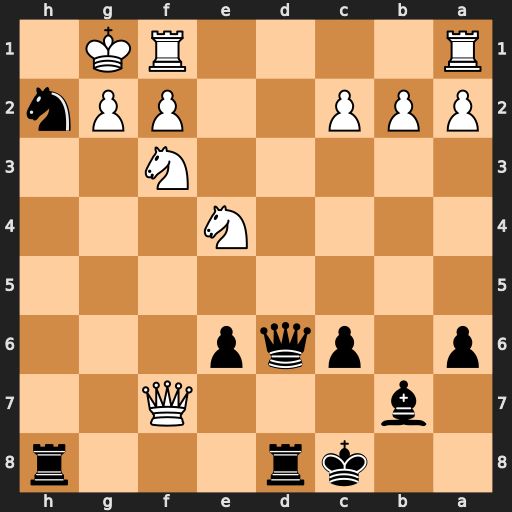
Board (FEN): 2kr3r/1b3Q2/p1pqp3/8/4N3/5N2/PPP2PPn/R4RK1
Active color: b
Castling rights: -
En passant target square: -
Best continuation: Nxf3+ Qxf3 Qh2#